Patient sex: M
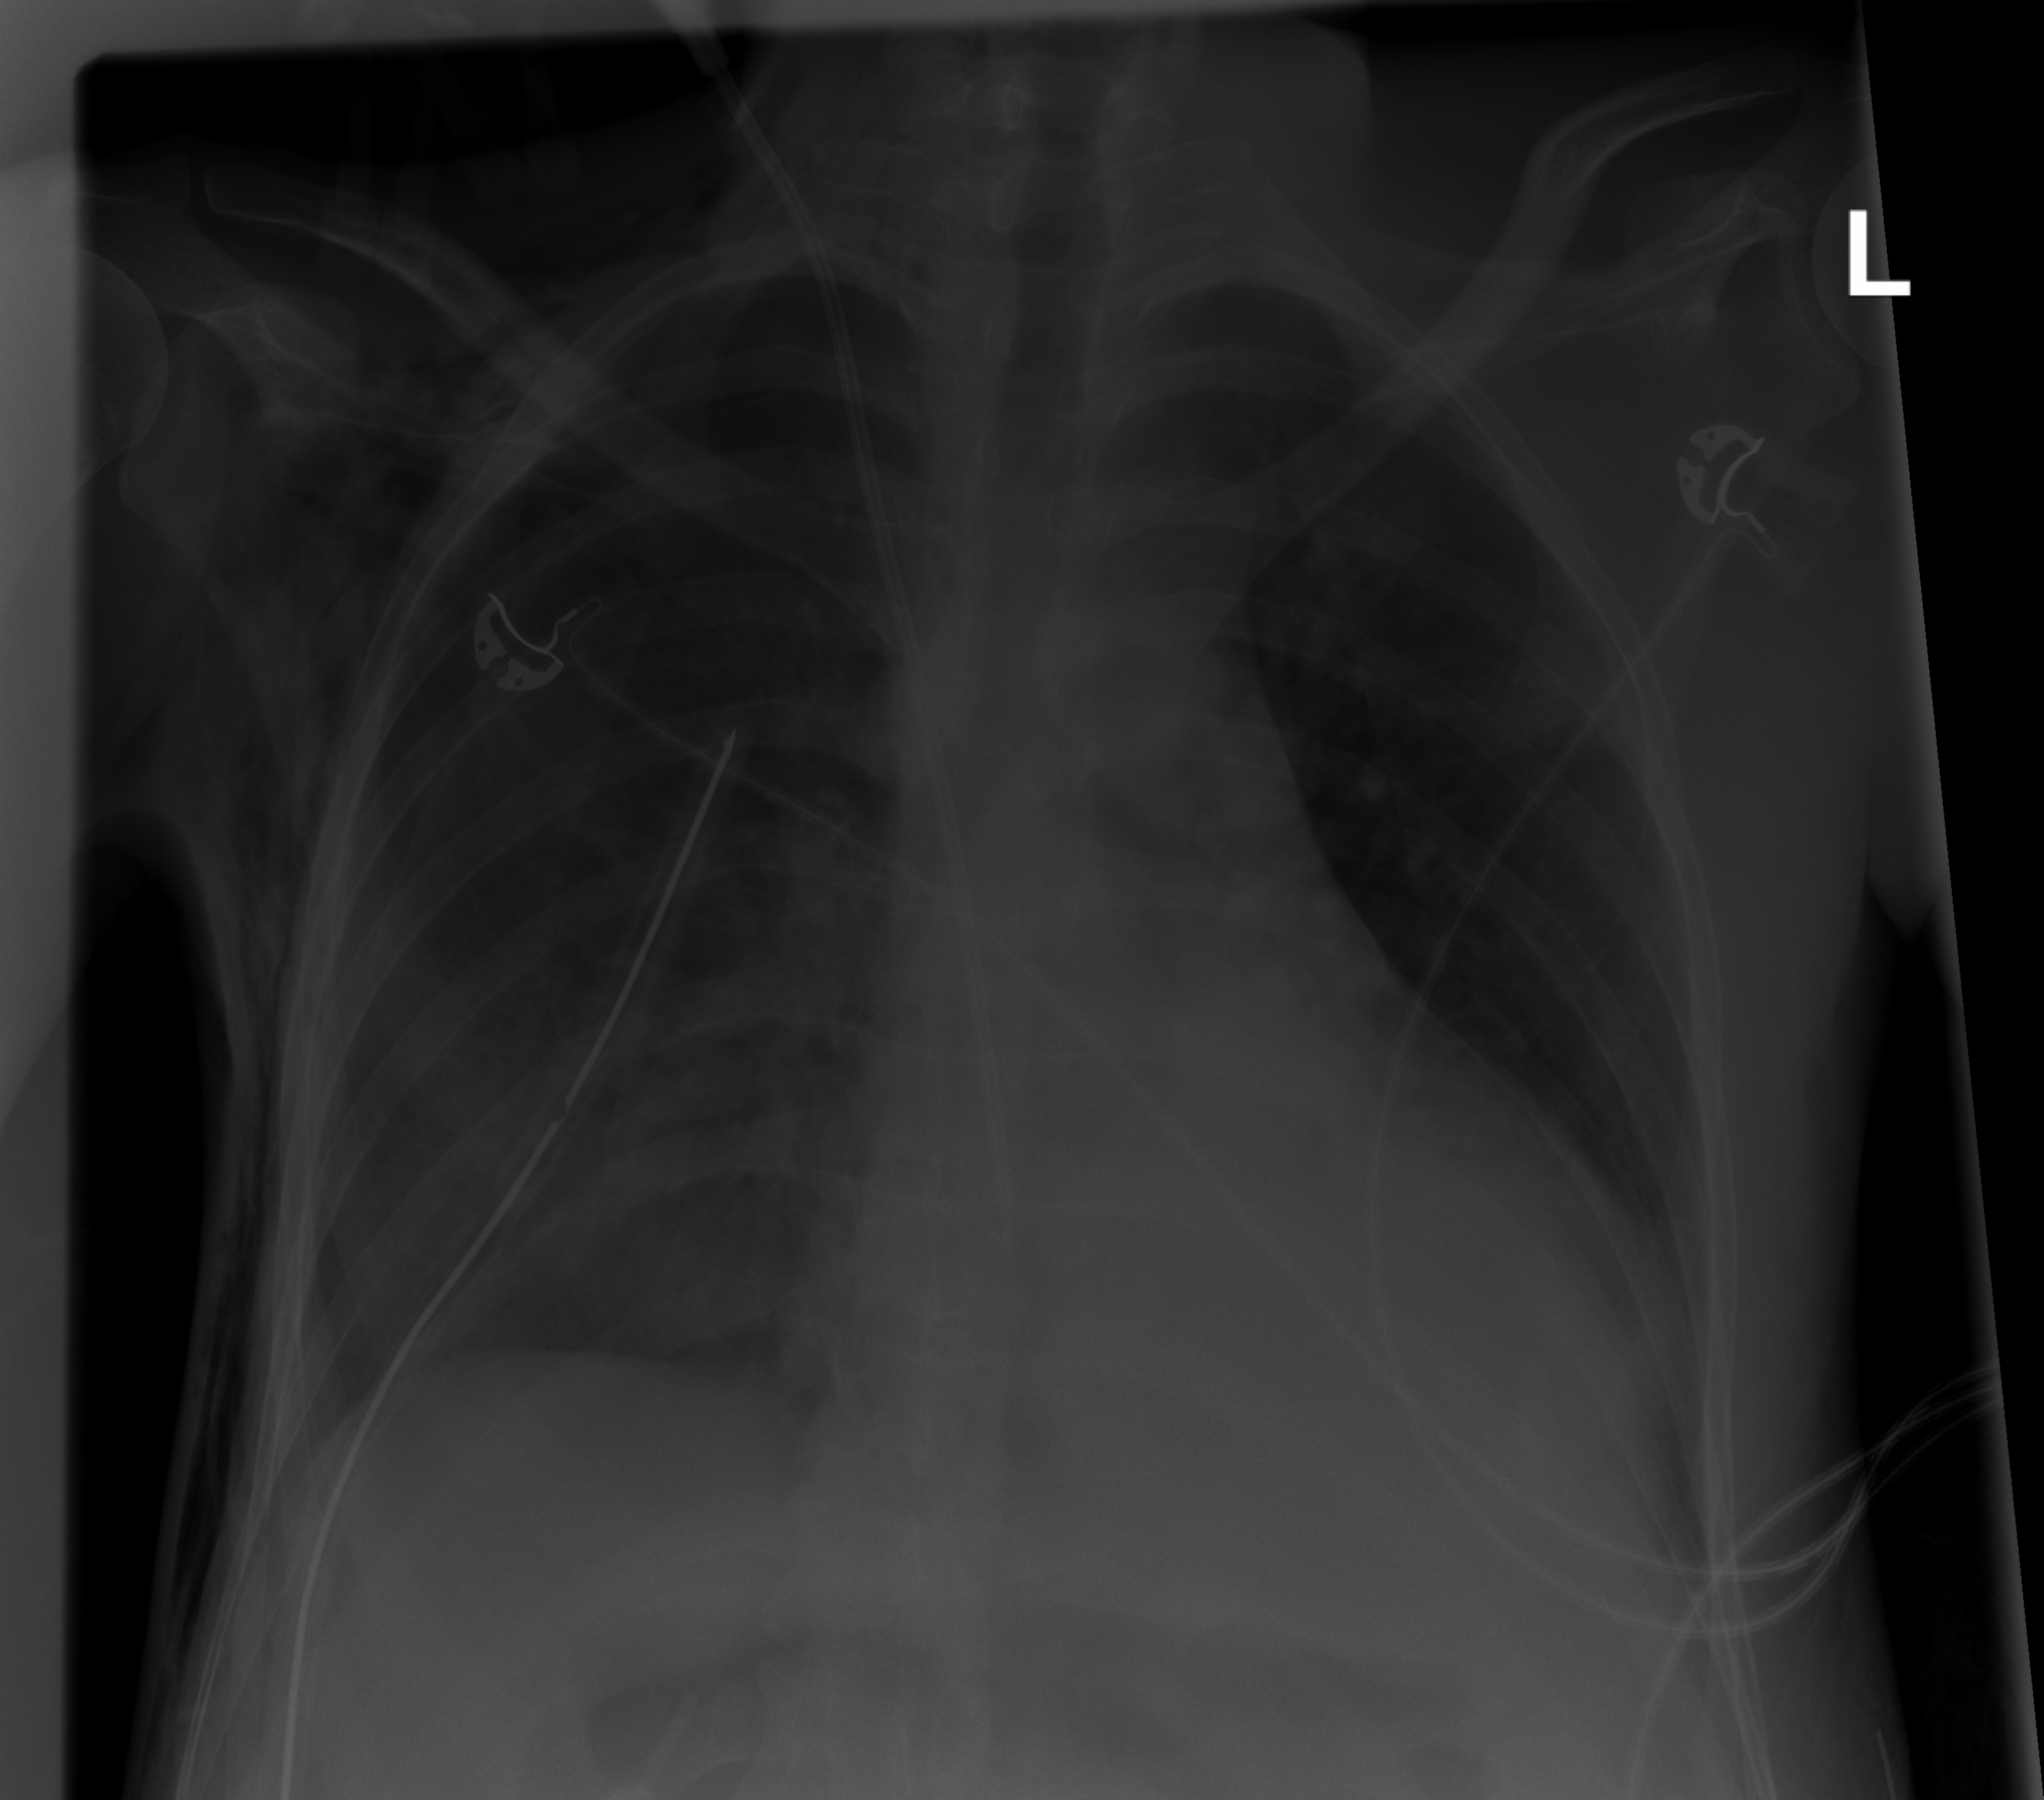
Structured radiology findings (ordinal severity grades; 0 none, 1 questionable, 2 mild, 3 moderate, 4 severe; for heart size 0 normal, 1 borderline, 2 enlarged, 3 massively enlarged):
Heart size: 0
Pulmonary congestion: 0
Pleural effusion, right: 0
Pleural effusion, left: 0
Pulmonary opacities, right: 0
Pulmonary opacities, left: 0
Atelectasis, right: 2
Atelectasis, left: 0